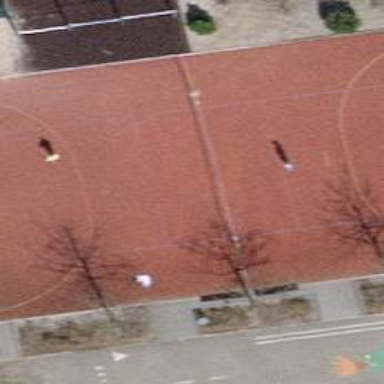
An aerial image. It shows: Asphalt handball pitch for leisure sports activities.